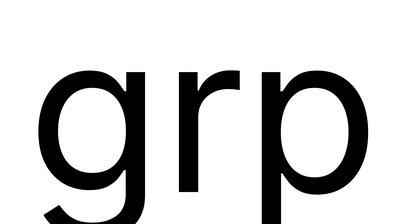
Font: Inter_Regular